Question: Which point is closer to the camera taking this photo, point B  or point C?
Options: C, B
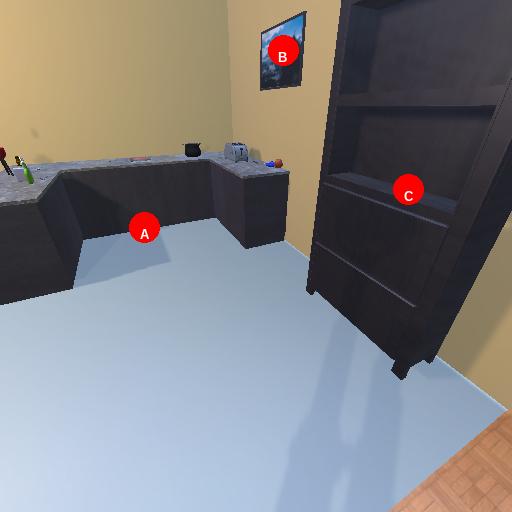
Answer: C